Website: home-depot
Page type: cart
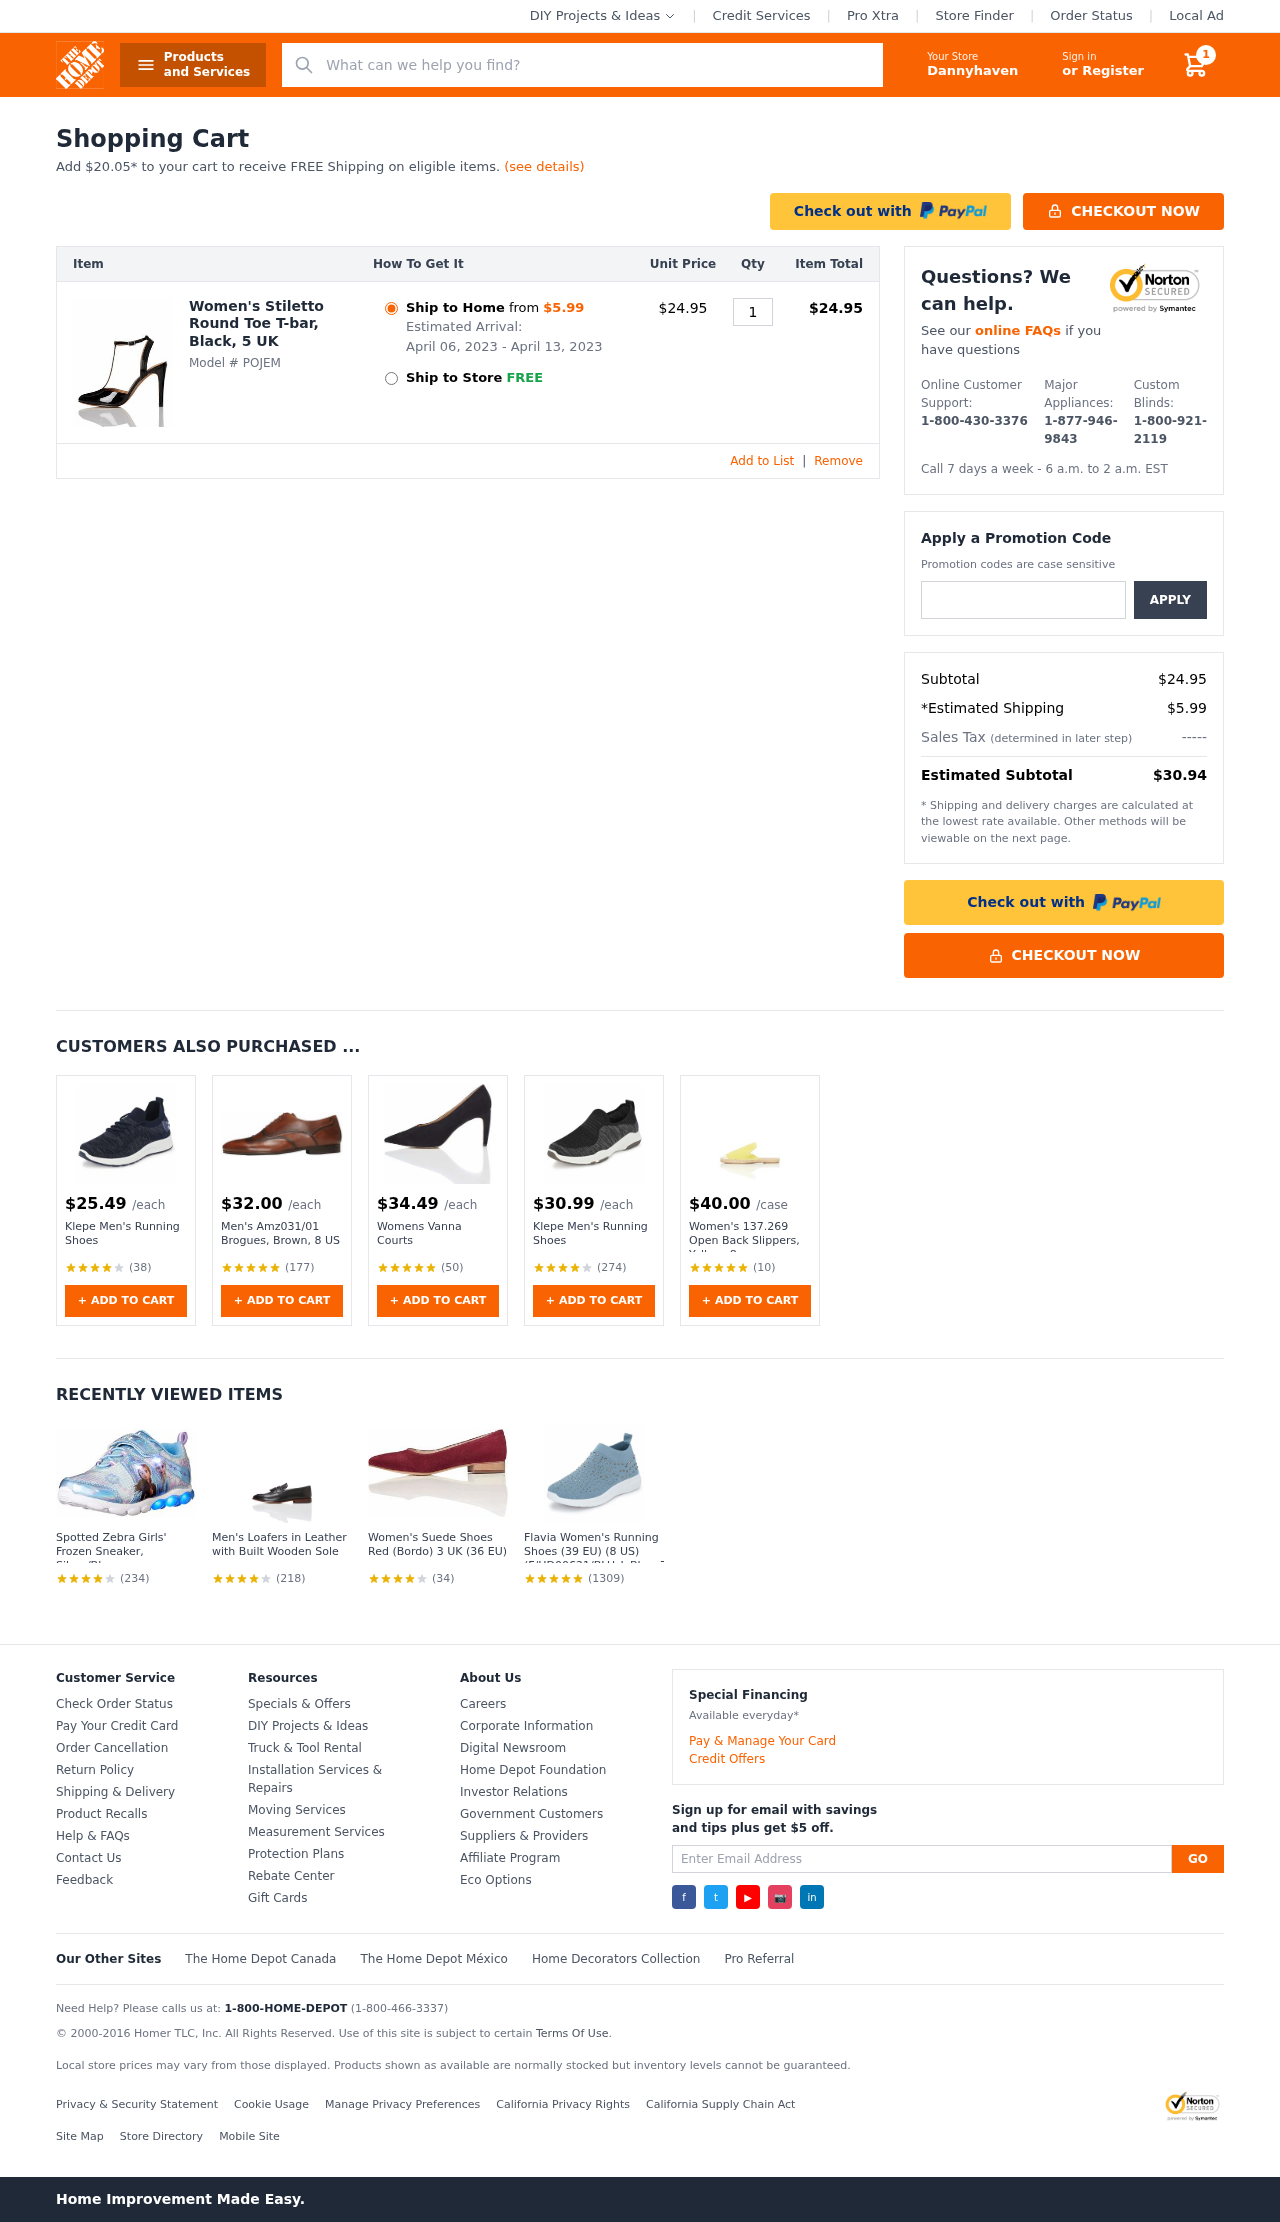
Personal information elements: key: PII_CITY
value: Dannyhaven
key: PII_PROMO_CODE
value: SAVE34
Product elements: key: PRODUCT1_NAME
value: Women's Stiletto Round Toe T-bar, Black, 5 UK
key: PRODUCT1_PRICE
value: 24.95
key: PRODUCT1_QUANTITY
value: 1
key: PRODUCT2_PRICE
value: $25.49
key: PRODUCT2_NAME
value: Klepe Men's Running Shoes
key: PRODUCT2_NUM_RATINGS
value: (38)
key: PRODUCT3_PRICE
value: $32.00
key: PRODUCT3_NAME
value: Men's Amz031/01 Brogues, Brown, 8 US
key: PRODUCT3_NUM_RATINGS
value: (177)
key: PRODUCT4_PRICE
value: $34.49
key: PRODUCT4_NAME
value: Womens Vanna Courts
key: PRODUCT4_NUM_RATINGS
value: (50)
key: PRODUCT5_PRICE
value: $30.99
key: PRODUCT5_NAME
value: Klepe Men's Running Shoes
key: PRODUCT5_NUM_RATINGS
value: (274)
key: PRODUCT6_PRICE
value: $40.00
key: PRODUCT6_NAME
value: Women's 137.269 Open Back Slippers, Yellow, 8 us
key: PRODUCT6_NUM_RATINGS
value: (10)
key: PRODUCT7_NAME
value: Spotted Zebra Girls' Frozen Sneaker, Silver/Blue
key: PRODUCT7_NUM_RATINGS
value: (234)
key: PRODUCT8_NAME
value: Men's Loafers in Leather with Built Wooden Sole
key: PRODUCT8_NUM_RATINGS
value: (218)
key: PRODUCT9_NAME
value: Women's Suede Shoes Red (Bordo) 3 UK (36 EU)
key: PRODUCT9_NUM_RATINGS
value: (34)
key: PRODUCT10_NAME
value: Flavia Women's Running Shoes (39 EU) (8 US) (F/HD00621/BLU_L.Blue_7 UK)
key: PRODUCT10_NUM_RATINGS
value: (1309)
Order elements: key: ORDER_NUM_ITEMS
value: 1
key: AMOUNT_TO_FREE_SHIPPING
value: $20.05
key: ORDER_SHIPPING_DATE
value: April 06, 2023
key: ORDER_DELIVERY_DATE
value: April 13, 2023
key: ORDER_ITEM_TOTAL
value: $24.95
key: ORDER_SUBTOTAL
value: $24.95
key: ORDER_SHIPPING_COST
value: $5.99
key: ORDER_TOTAL
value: $30.94
Search elements: key: HEADER_SEARCH
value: What can we help you find?